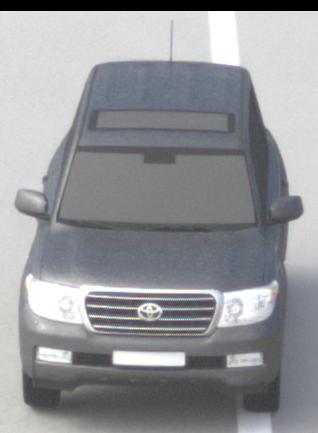
Make: Toyota
Model: Land Cruiser V8 4.7
Detailed model: Land Cruiser V8 (J20)
Model produced from: 2008/03
Model produced until: 2009/11
Doors: 5
Color: gray
Road condition: dry road
Daytime: midday
Contrast: medium contrast